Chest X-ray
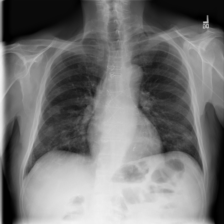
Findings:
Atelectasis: negative
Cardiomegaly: negative
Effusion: negative
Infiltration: negative
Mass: negative
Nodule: negative
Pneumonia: negative
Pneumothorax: negative
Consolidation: negative
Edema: negative
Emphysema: negative
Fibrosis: negative
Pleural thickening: negative
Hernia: negative